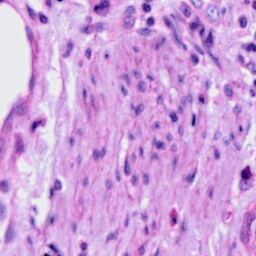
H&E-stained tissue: Cervix